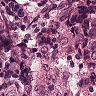
Metastatic tissue present: yes